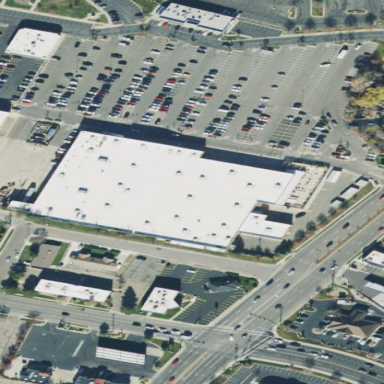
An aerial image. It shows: Building that houses supermarket.